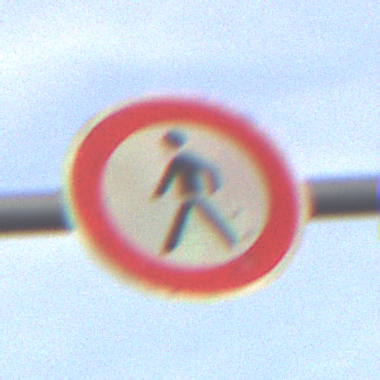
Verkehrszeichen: VerbotFussgaenger
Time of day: SunriseSunset
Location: Outdoor (Urban)
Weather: PartlyCloudy
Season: NotSpecified
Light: Natural